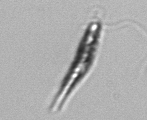
Label: Euglena